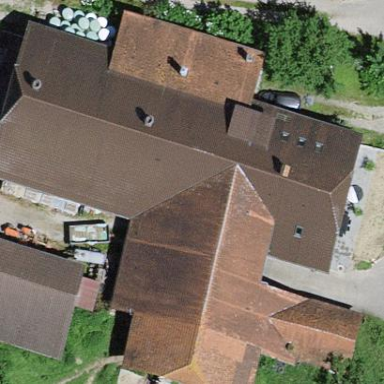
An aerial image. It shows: Farm building.